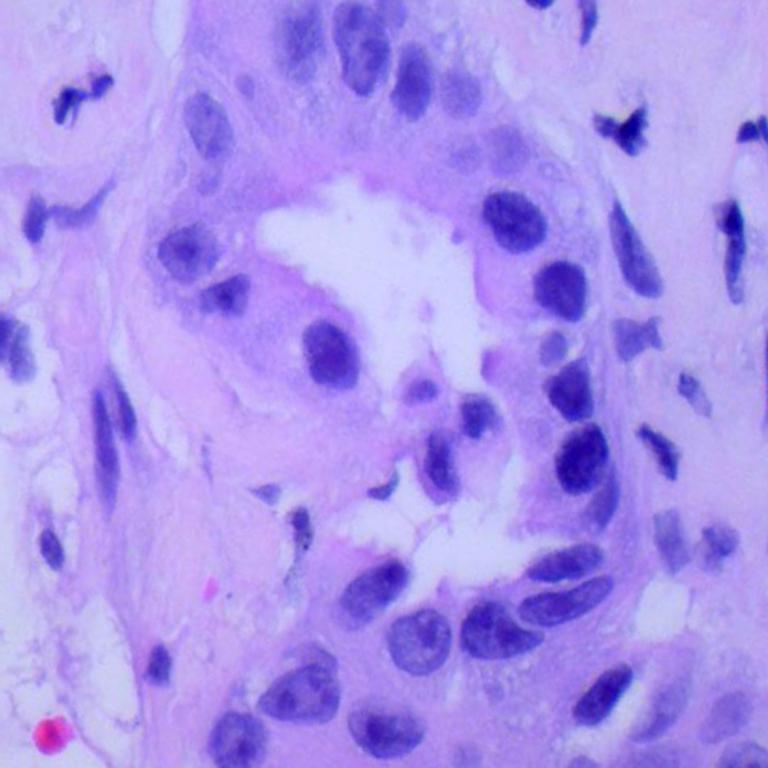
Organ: lung
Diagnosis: adenocarcinomas